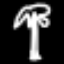
Label: palm tree